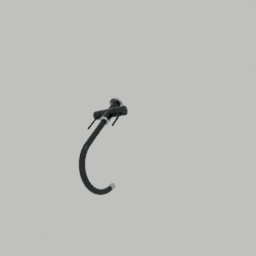
Label: appliances